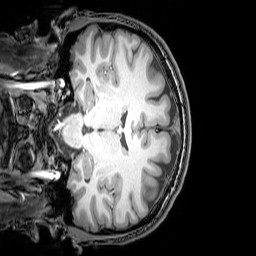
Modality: T1w
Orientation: coronal
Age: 26
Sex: male
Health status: healthy
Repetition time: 0.081 s
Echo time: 0.037 s